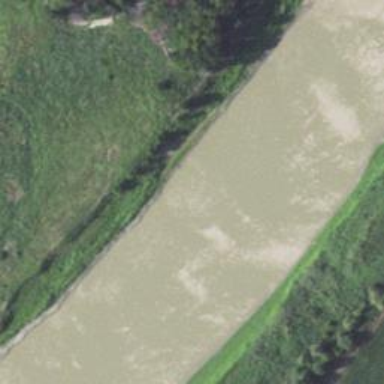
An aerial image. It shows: Beautiful river scene.